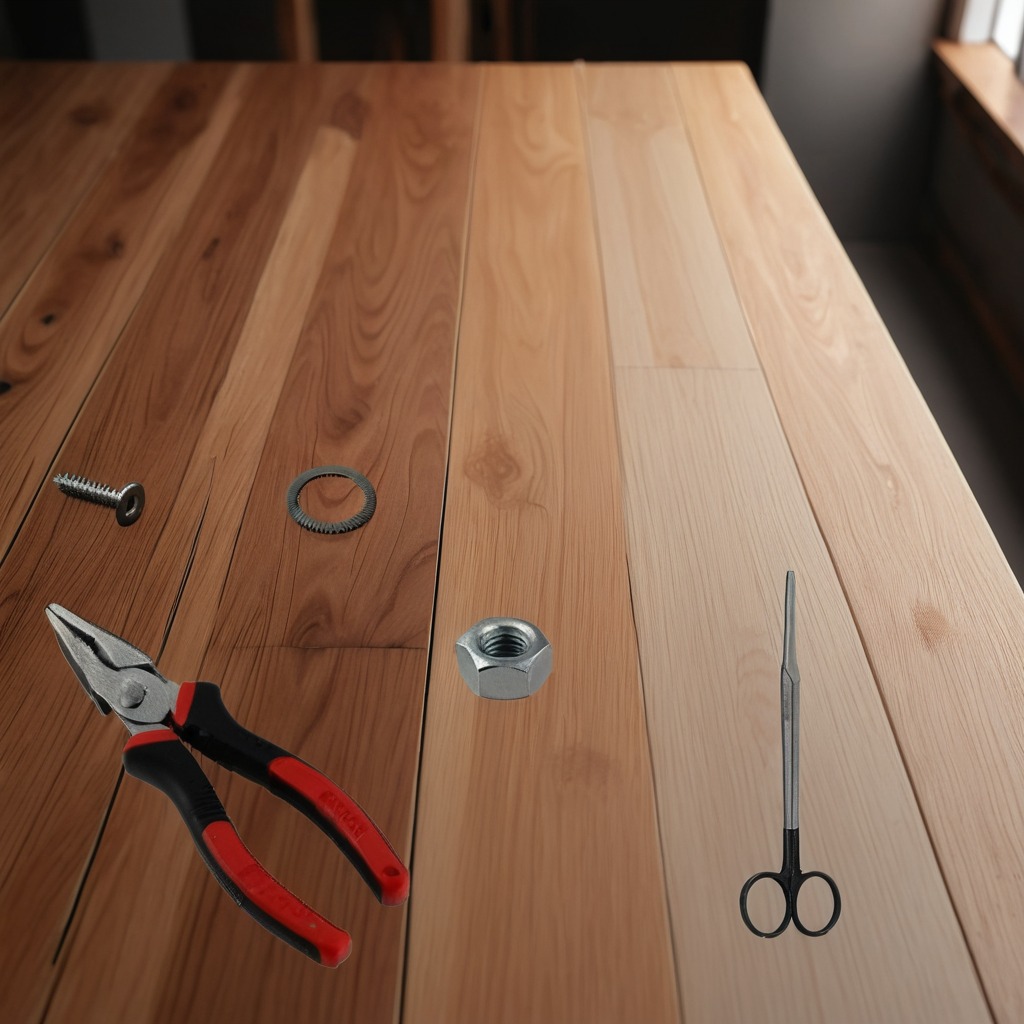
A metal washer, a metal machine screw, pliers, a metal nut, and a pair of scissors are lying on the wooden table.